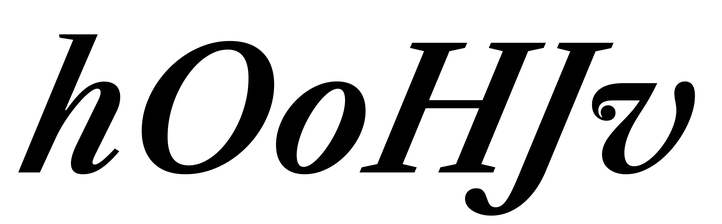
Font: LibreCaslonText-Italic_SemiBold_Italic